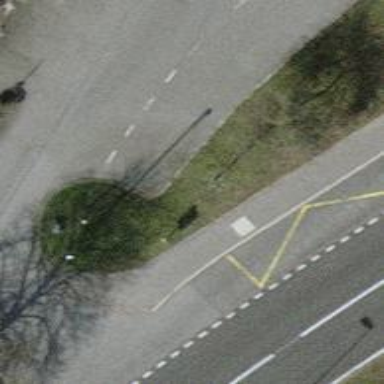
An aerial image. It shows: Platform for public transport on the road.